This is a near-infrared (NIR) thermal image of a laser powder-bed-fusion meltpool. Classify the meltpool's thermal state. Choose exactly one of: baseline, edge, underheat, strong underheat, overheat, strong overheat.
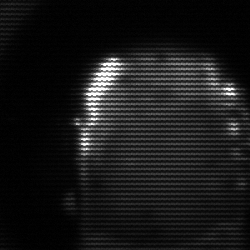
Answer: baseline